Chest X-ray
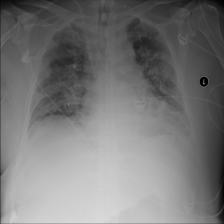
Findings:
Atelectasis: negative
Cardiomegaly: negative
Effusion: negative
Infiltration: negative
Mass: negative
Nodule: negative
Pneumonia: negative
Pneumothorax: negative
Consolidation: negative
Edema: negative
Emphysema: negative
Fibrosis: negative
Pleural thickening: negative
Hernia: negative